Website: macys
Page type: payment
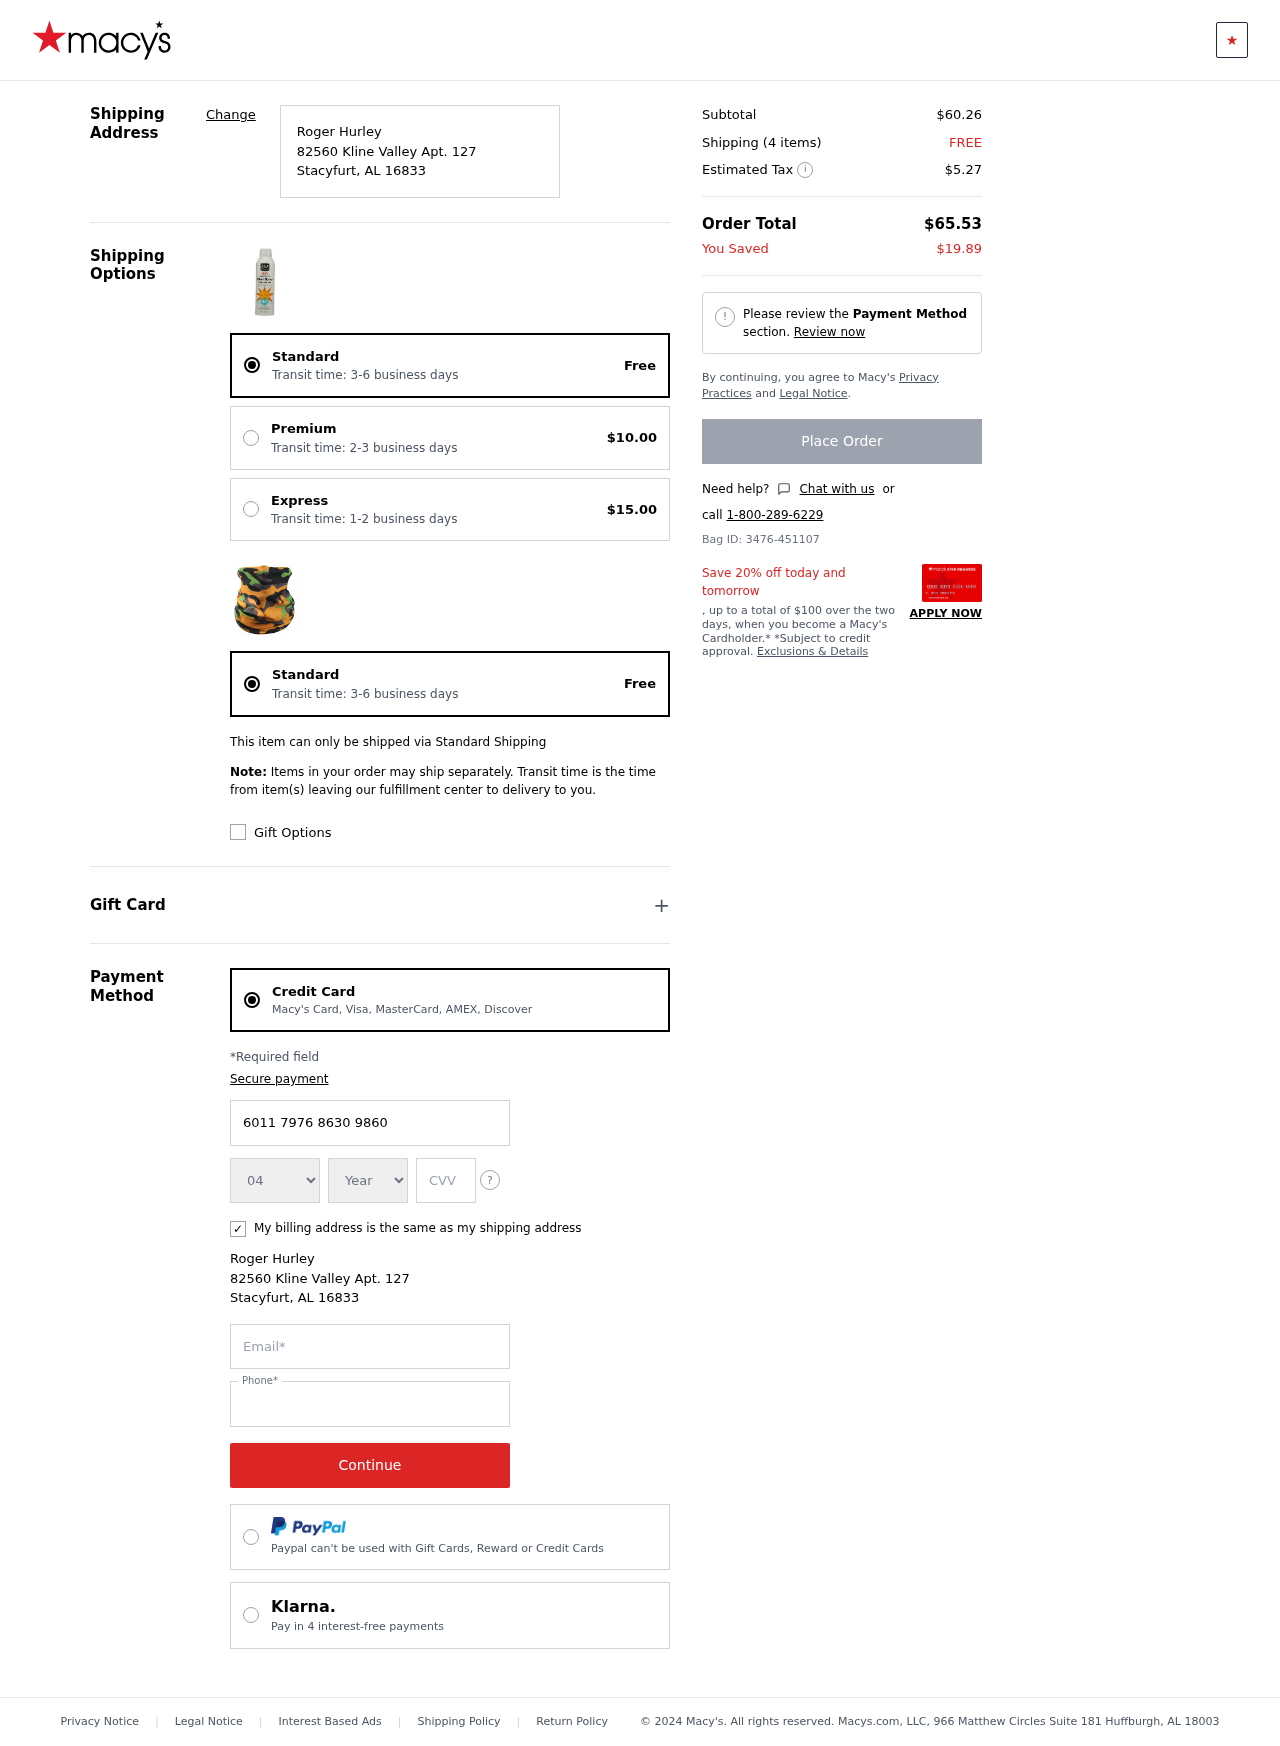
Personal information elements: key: PII_CARD_CVV
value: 397
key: PII_CARD_EXPIRY_MONTH
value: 04
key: PII_CARD_EXPIRY_YEAR
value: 29
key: PII_CARD_NUMBER
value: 6011 7976 8630 9860
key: PII_CITY
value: Stacyfurt
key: PII_EMAIL
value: roger_hurley@yahoo.com
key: PII_FULLNAME
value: Roger Hurley
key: PII_PHONE
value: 4775134160
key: PII_POSTCODE
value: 16833
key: PII_STATE_ABBR
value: AL
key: PII_STREET
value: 82560 Kline Valley Apt. 127
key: PII_FULLNAME2
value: Roger Hurley
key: PII_STREET2
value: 82560 Kline Valley Apt. 127
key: PII_CITY2
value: Stacyfurt
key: PII_STATE_ABBR2
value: AL
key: PII_POSTCODE2
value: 16833
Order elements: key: ORDER_DELIVERY_DATE
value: Transit time: 3-6 business days
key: ORDER_SHIPPING_STANDARD
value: Free
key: ORDER_SHIPPING_PREMIUM
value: $10.00
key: ORDER_SHIPPING_EXPRESS
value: $15.00
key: ORDER_DELIVERY_DATE2
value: Transit time: 3-6 business days
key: ORDER_SHIPPING_STANDARD2
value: Free
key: ORDER_SUBTOTAL
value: $60.26
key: ORDER_NUM_ITEMS
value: Shipping (4 items)
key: ORDER_SHIPPING_COST
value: FREE
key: ORDER_TAX
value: $5.27
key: ORDER_TOTAL
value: $65.53
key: ORDER_SAVINGS
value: $19.89
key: ORDER_ID
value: Bag ID: 3476-451107